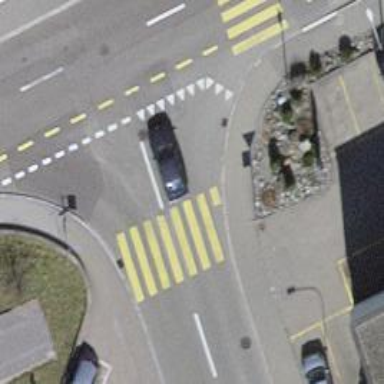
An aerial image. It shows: Residential road with designated cycle lane on the left side.